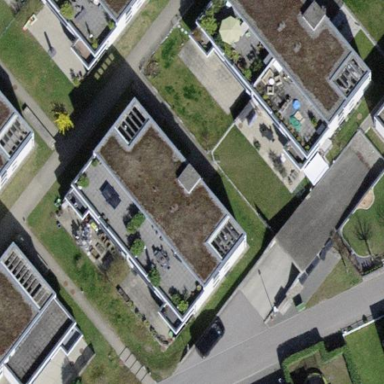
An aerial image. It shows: Flat-roofed apartment building.